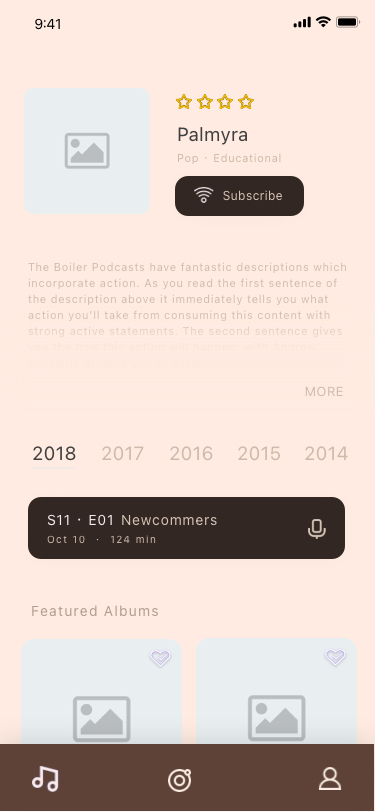
Text in this UI design:
Featured Albums